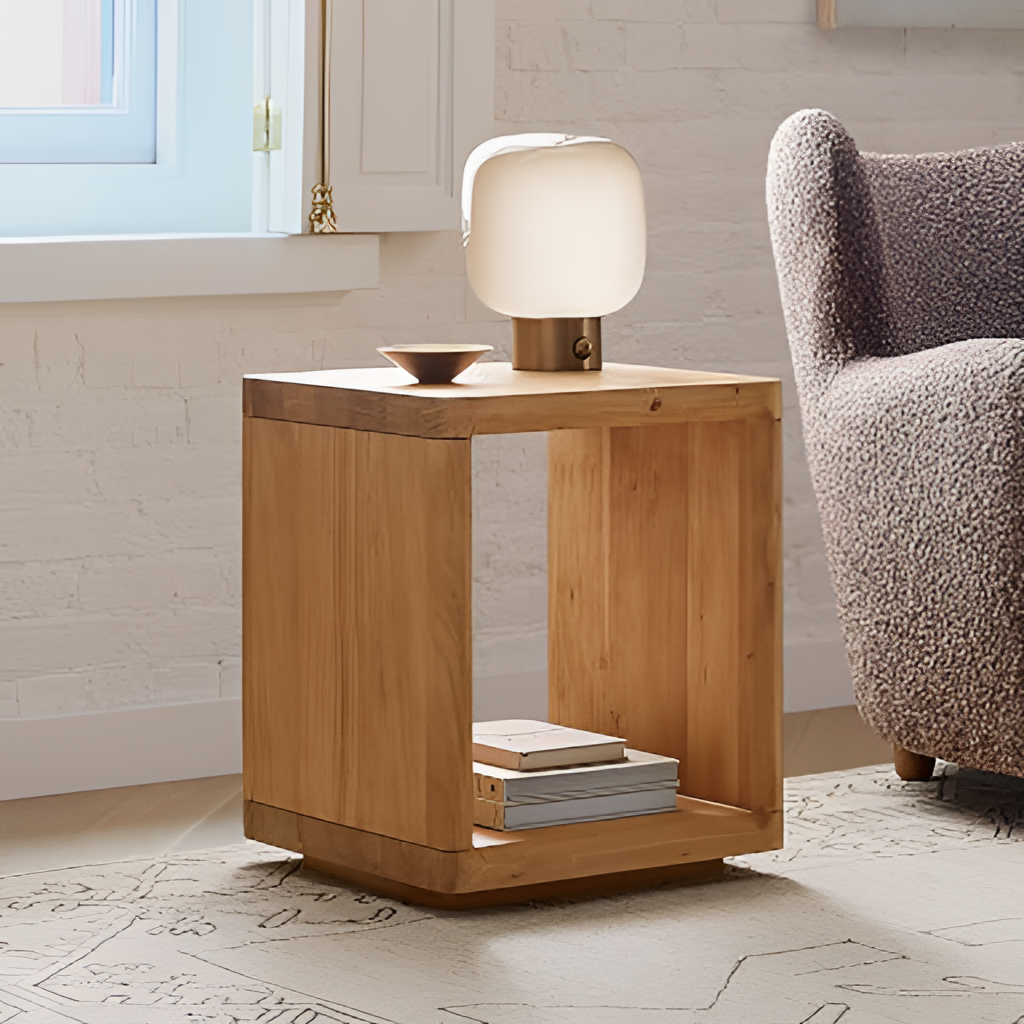
living room, light brown wood side table, brick wallpaper, with solid pattern, wood flooring, with plank pattern, minimalist